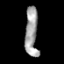
Tissue: prostate
Cell type: Fibroblasts
Senescence score: 0.7062
Nuclear area (px): 613
Mean DAPI intensity: 160.465